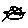
Label: circle